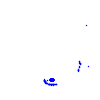
Particle: electron